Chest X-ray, PA view. Patient: 38 years old, sex M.
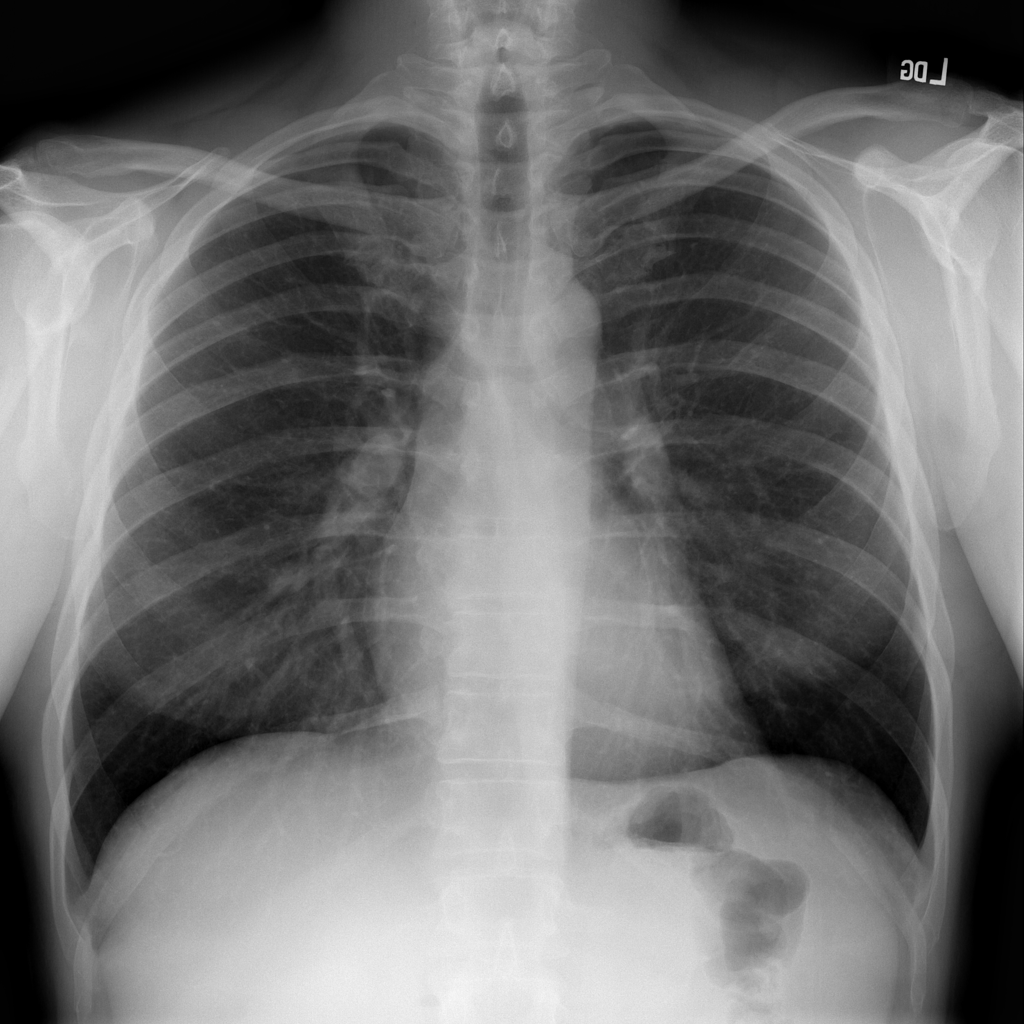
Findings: No Finding